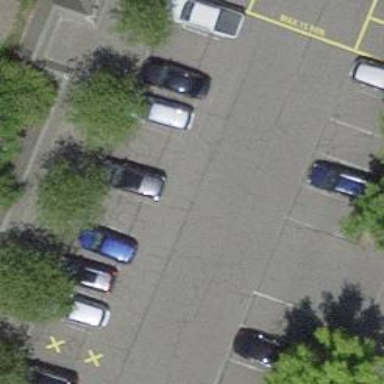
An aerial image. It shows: Road serving as parking aisle.